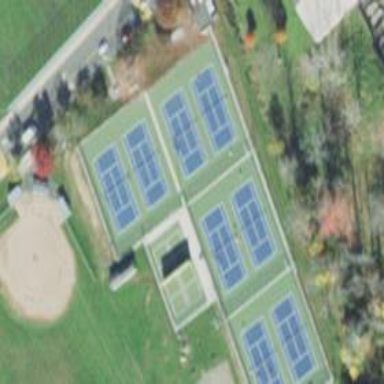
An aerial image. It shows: Tennis court on pitch.